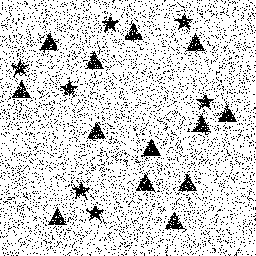
Squares: 0
Triangles: 13
Stars: 7
Total shapes: 20